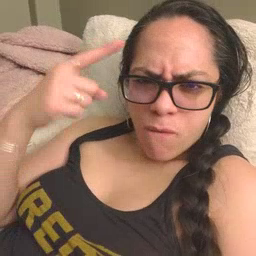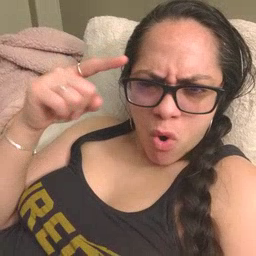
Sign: for